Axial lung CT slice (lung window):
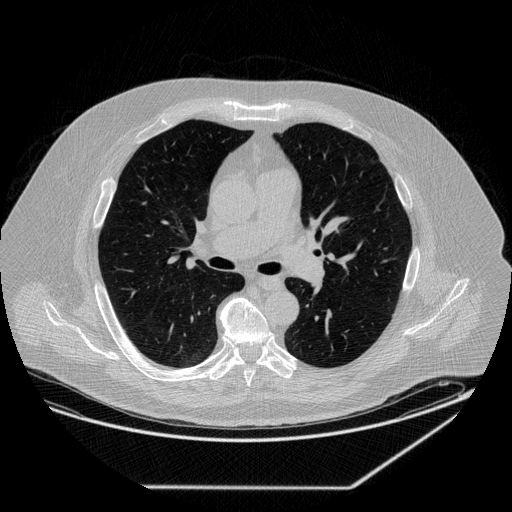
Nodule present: no